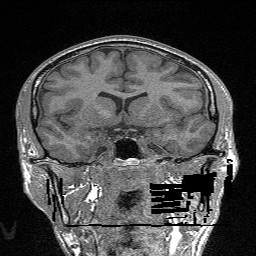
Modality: FLASH
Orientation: sagittal
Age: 23
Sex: male